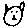
Label: cat